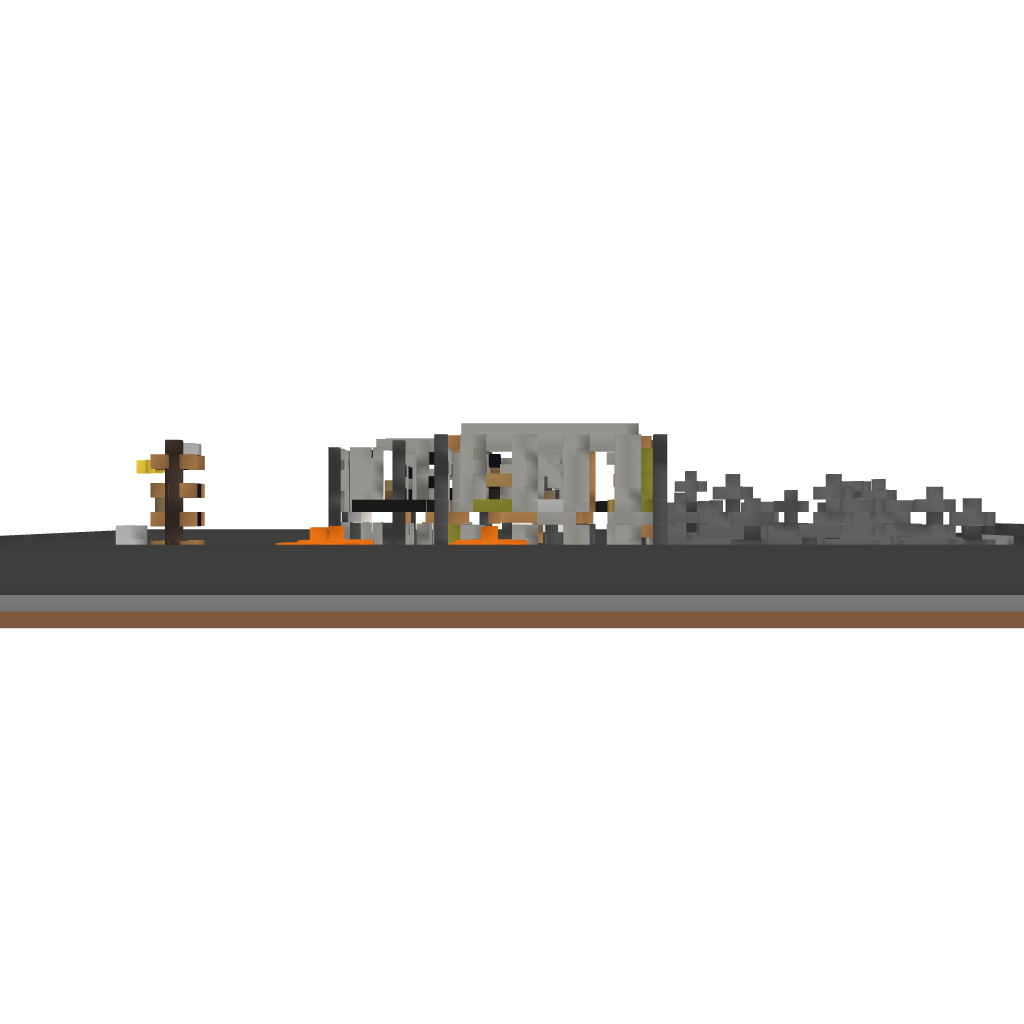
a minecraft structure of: StaffHouse